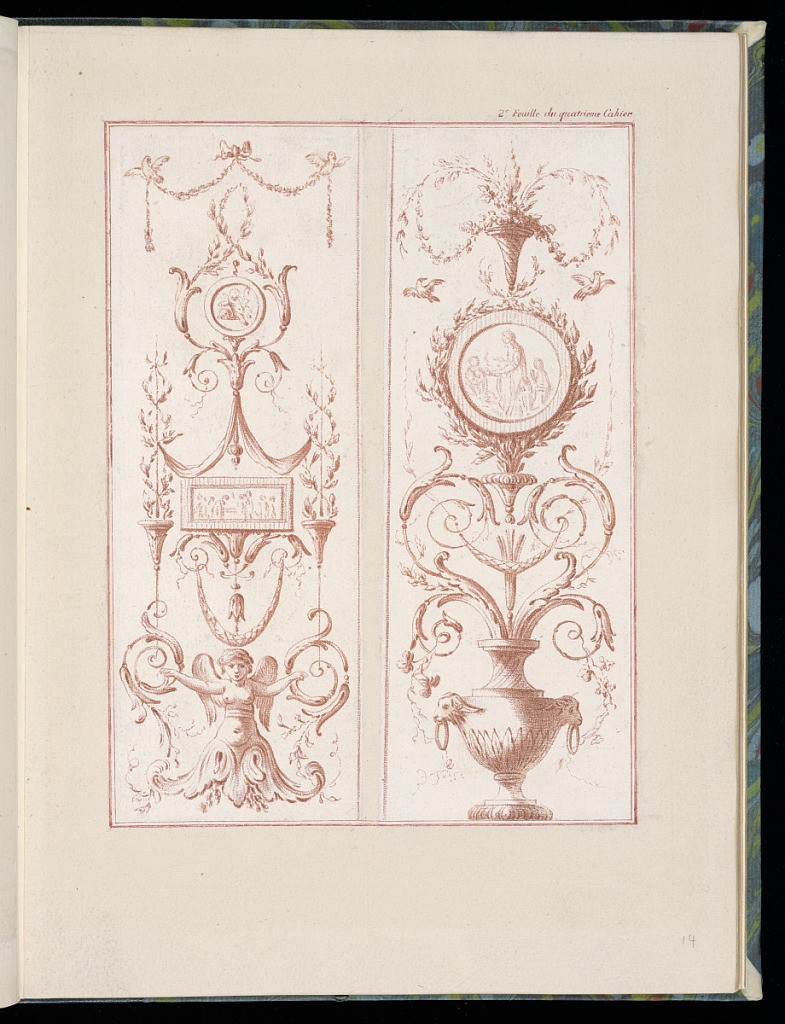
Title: Two Arabesque Panel Designs
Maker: Jean-Baptiste Huet, French, 1745 – 1811
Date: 1776–89
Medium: Crayon manner etching in red ink on paper
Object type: Print
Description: Two vertical arabesque ornament panel designs pasted side-by-side onto the album paper. The panels feature cartouches with figures, birds, putti, festoons of flowers and leaves, vases, scrolling leaves (rinceaux), foliate scrolls, fleurons, and a winged female torso.